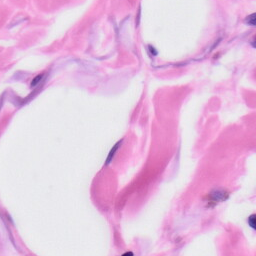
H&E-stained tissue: Skin